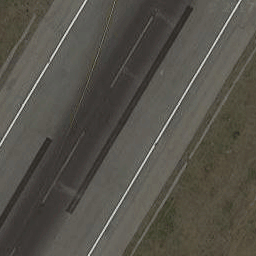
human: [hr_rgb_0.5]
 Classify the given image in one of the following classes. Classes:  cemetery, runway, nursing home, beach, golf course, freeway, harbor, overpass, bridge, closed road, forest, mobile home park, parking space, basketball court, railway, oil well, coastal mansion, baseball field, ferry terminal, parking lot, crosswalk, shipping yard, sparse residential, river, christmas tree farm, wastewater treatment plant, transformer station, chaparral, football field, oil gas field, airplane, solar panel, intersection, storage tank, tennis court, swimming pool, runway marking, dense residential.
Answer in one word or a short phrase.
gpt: runway